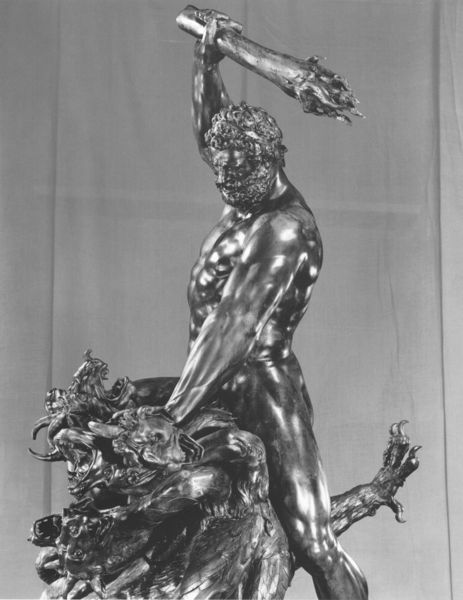
Titel: Herkulesbrunnen in Augsburg
Künstler: Adriaen de Vries
Standort: Augsburg (EU - D - B)
Schlagwörter: akt, kampf, mann, nackt, brust, holz, köpfe, bart, arm, arme, gesicht, hals, figur, haare, schulter, skulptur, statue, mähne, muskeln, glanz, metall, bronze, plastik, ellenbogen, knie, oberarm, foto, penis, knüppel, krallen, zähne, muskel, teufel, maul, kralle, löwe, hörner, herkules, keule, schlagen, chimäre, fackel, erschlagen, ungeheuer, drache, georg, monster, klaue, bestie, kampd, nacvkt, bein oberschenkel